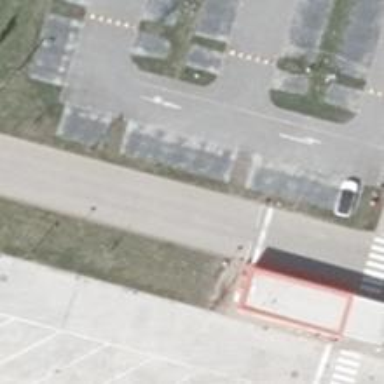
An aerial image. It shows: Parking aisle designated as service road.